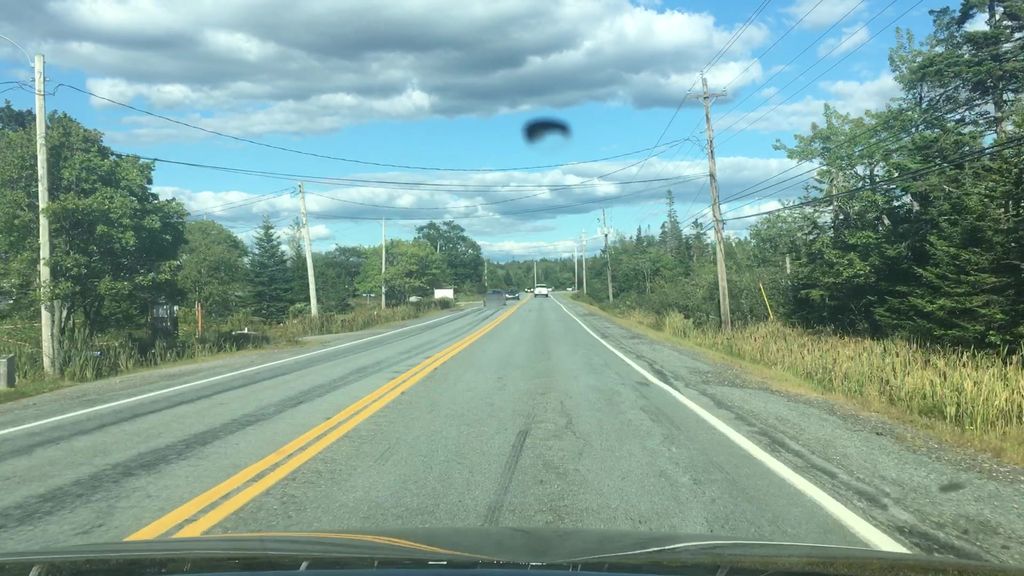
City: halifax